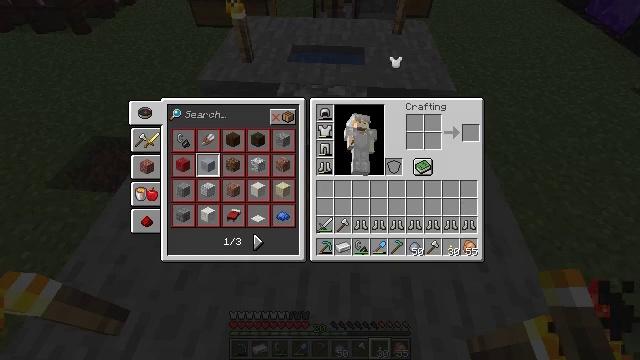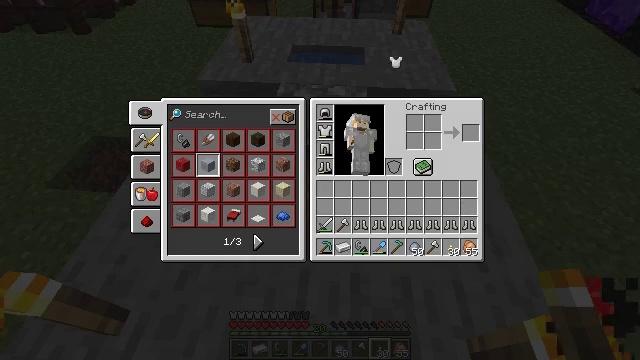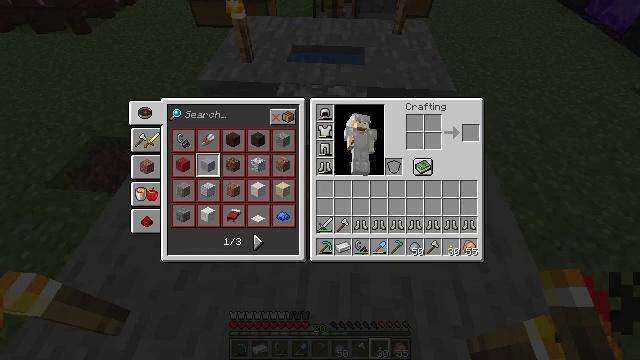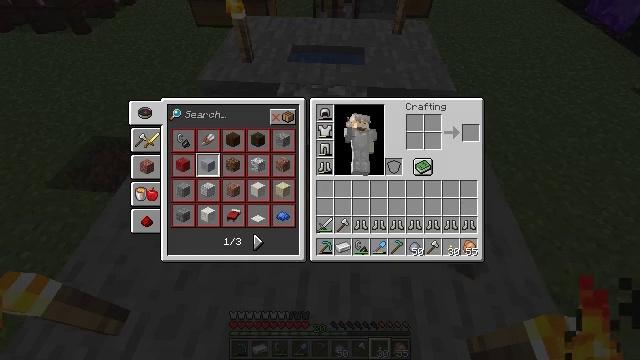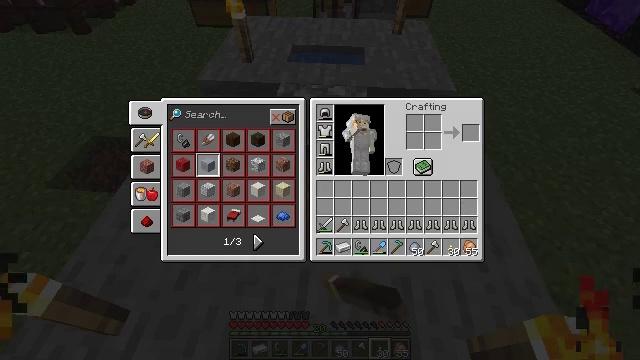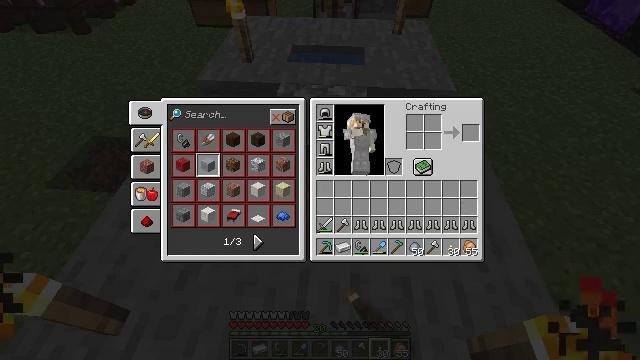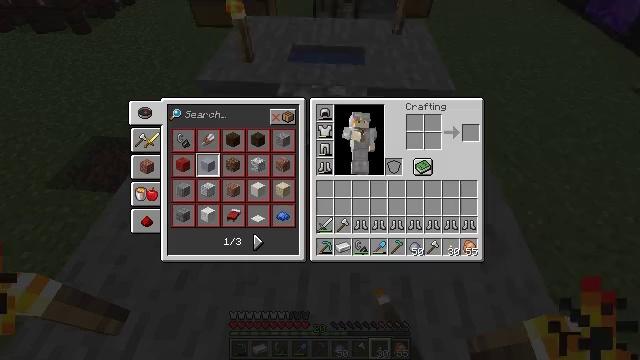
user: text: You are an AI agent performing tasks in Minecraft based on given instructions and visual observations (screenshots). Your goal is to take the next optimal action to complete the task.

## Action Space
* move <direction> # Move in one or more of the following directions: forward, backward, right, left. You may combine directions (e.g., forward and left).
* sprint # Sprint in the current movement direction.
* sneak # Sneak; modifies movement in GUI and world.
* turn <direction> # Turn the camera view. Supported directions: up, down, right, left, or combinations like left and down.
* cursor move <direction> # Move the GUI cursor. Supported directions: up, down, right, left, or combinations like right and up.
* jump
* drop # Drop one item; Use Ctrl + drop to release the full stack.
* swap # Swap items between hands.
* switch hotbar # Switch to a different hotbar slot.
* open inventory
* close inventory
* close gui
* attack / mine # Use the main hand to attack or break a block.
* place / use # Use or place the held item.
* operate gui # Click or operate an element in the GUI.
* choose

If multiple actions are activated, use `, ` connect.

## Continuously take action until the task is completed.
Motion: motion action
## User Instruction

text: Drop an iron chestplate.
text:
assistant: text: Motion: attack / mine
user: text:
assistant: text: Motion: no_op
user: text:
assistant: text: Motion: no_op
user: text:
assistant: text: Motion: turn down
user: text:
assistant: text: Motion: turn left and down
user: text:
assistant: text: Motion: turn left and down
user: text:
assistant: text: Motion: no_op